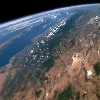
Label: land